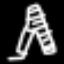
Label: The Eiffel Tower